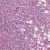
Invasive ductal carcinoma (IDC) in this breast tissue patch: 1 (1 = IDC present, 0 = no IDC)